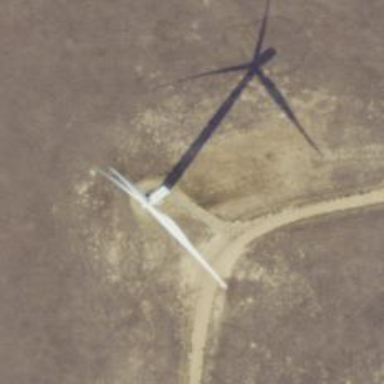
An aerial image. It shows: Wind generator using wind turbines of horizontal axis.